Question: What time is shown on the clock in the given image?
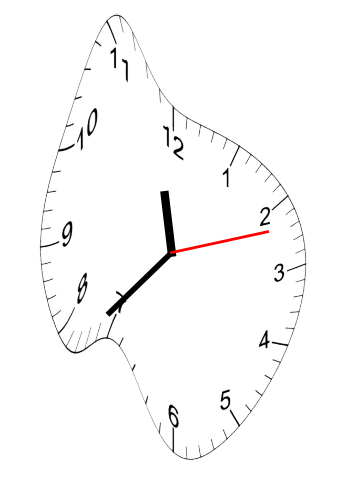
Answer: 11:37:12